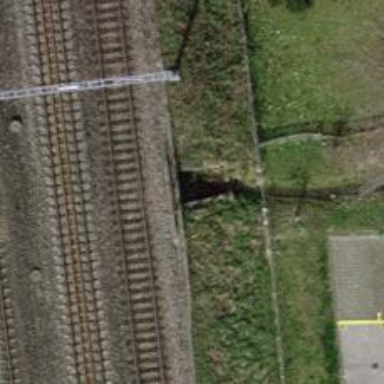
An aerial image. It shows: Tunnel passing over ditch.